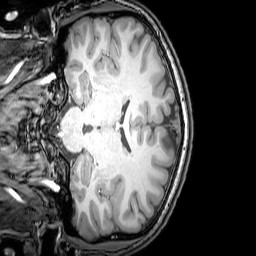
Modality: T1w
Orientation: coronal
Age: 20
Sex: male
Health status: healthy
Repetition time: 0.081 s
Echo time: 0.037 s